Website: bh-photo
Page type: address-validator
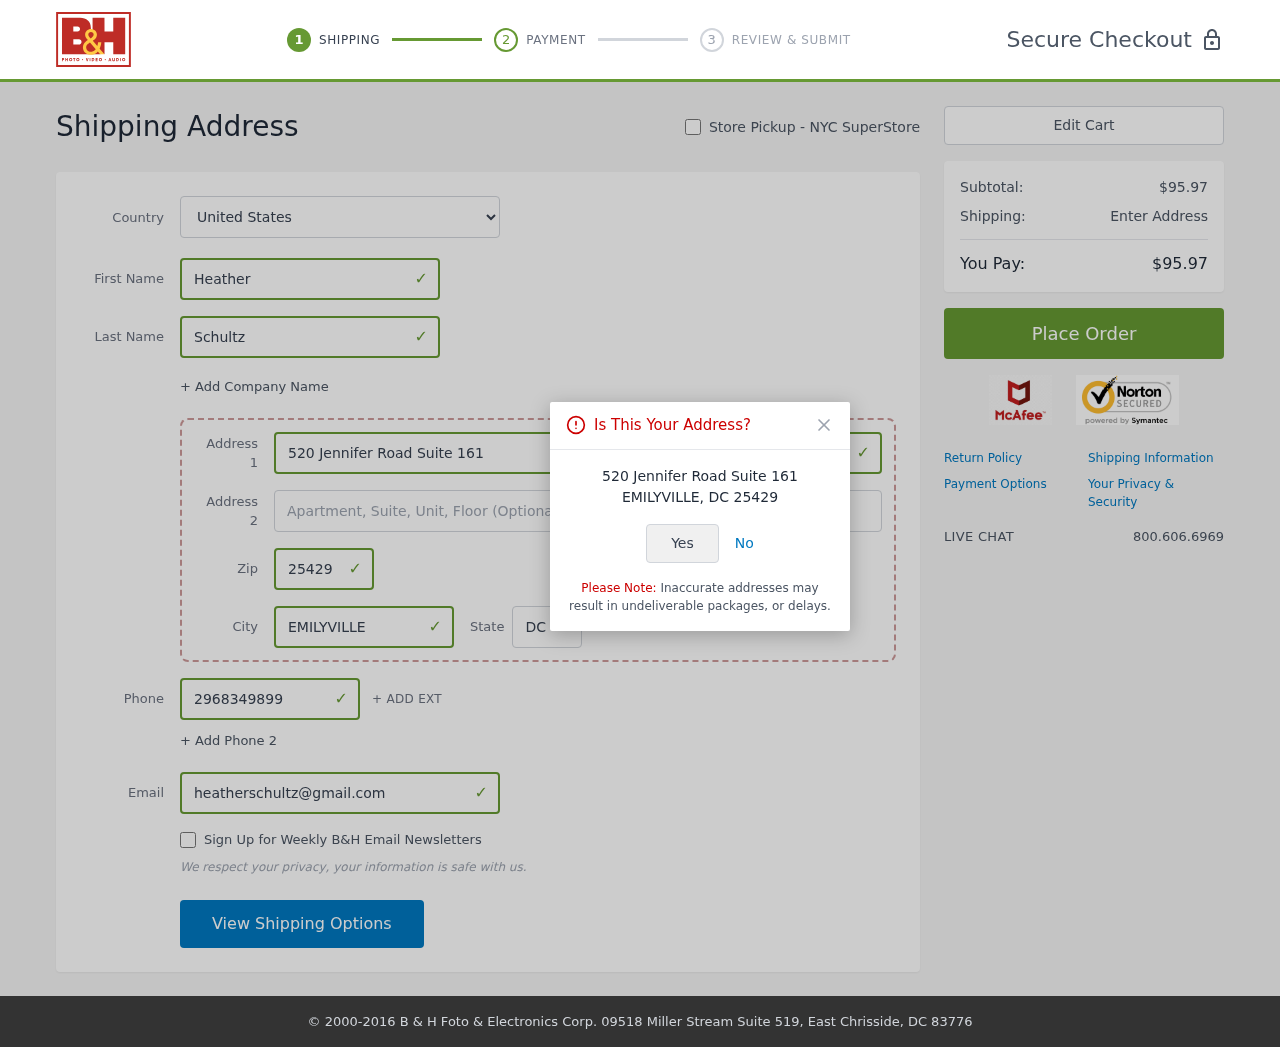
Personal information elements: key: PII_CITY
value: Emilyville
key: PII_COUNTRY
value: United States
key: PII_EMAIL
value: heatherschultz@gmail.com
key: PII_FIRSTNAME
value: Heather
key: PII_LASTNAME
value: Schultz
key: PII_PHONE
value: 2968349899
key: PII_POSTCODE
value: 25429
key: PII_STATE_ABBR
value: DC
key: PII_STREET
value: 520 Jennifer Road Suite 161
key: PII_CITY_CONFIRM
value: EMILYVILLE
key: PII_STATE
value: DC
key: PII_POSTCODE_FULL
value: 25429
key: PII_POSTCODE_NUMERIC
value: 25429
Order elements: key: ORDER_SUBTOTAL
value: $95.97
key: ORDER_TOTAL
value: $95.97